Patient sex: M
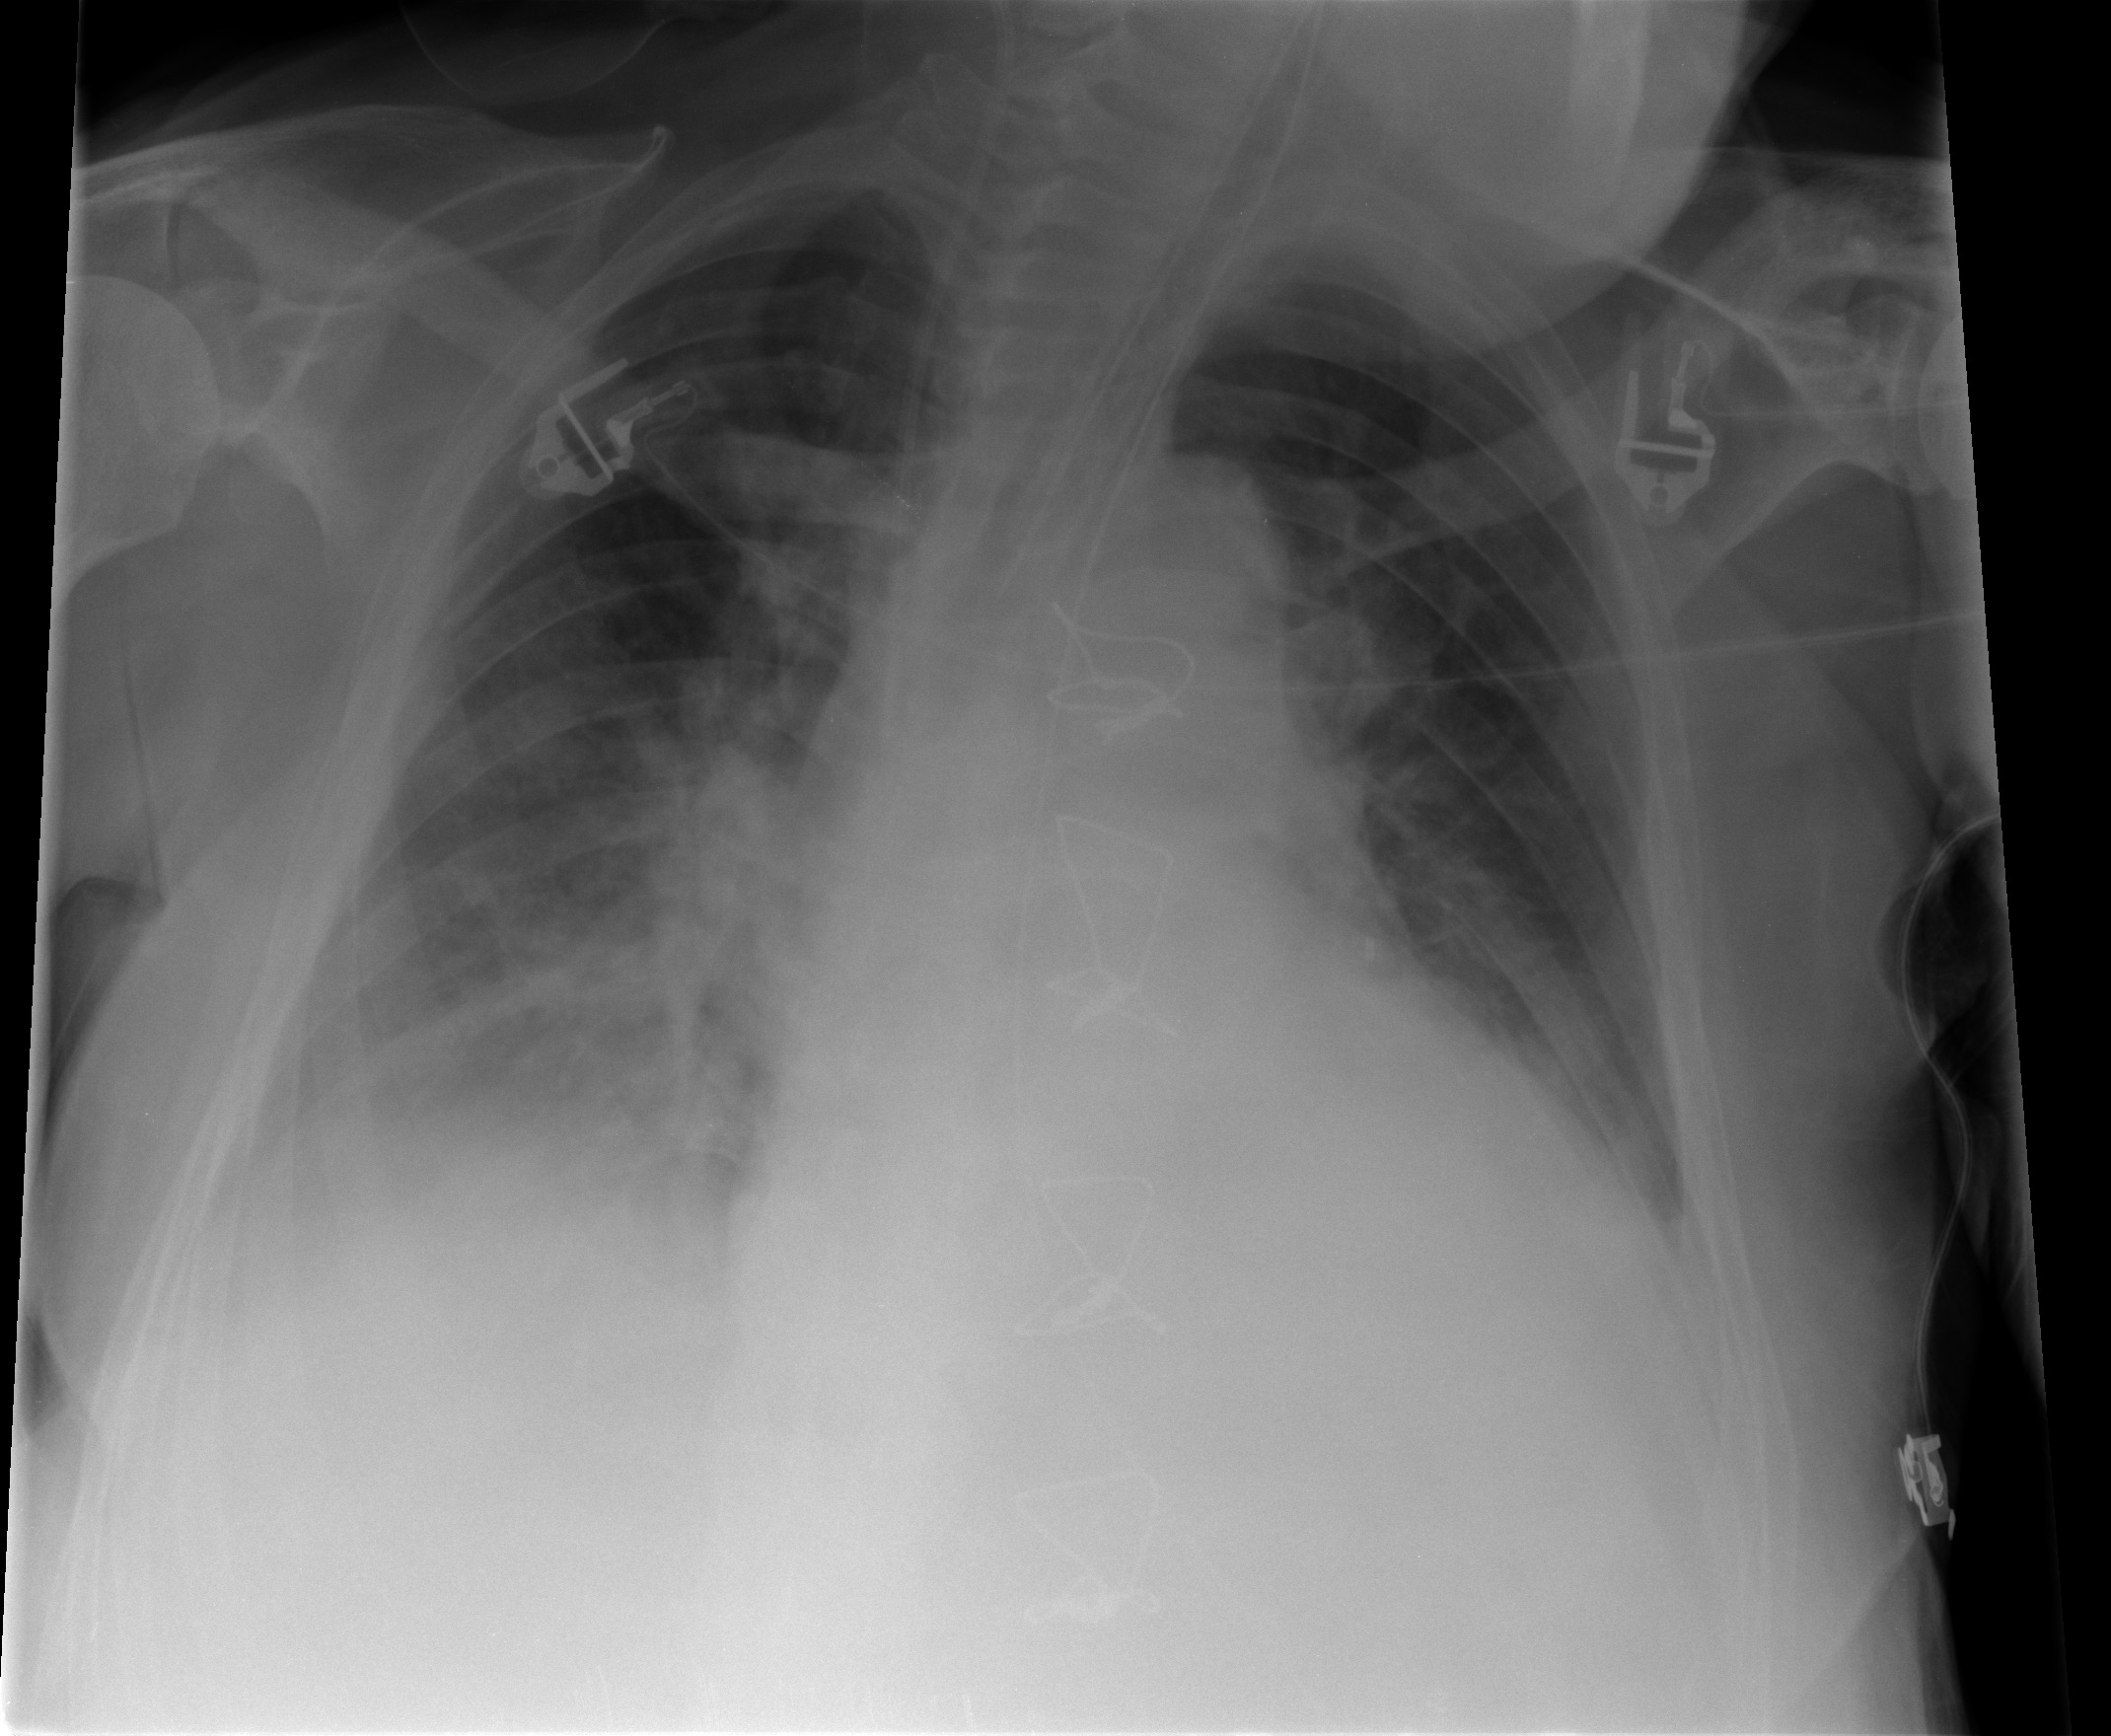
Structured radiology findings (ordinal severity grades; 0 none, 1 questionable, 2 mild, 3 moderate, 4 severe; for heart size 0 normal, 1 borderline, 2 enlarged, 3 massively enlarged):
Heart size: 2
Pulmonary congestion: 1
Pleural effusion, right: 2
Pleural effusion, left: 1
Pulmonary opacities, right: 3
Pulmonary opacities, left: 1
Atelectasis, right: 2
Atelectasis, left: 2